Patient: sex F, age 48
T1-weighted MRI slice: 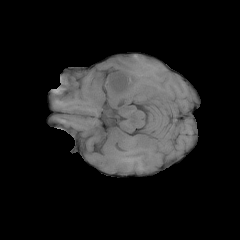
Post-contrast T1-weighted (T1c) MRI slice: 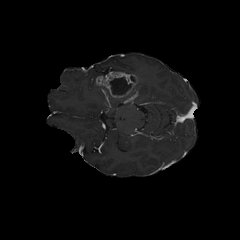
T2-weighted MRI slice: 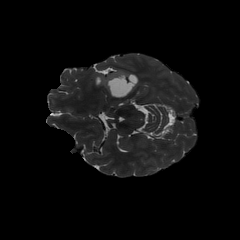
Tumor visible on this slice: yes
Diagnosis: Glioblastoma, IDH-wildtype
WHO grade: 4